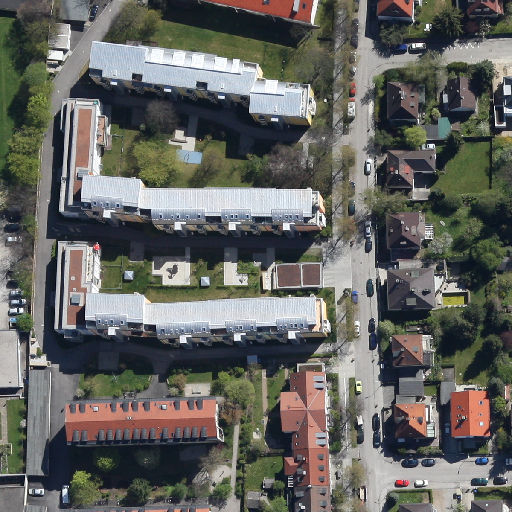
Referring expression: car driving on the road